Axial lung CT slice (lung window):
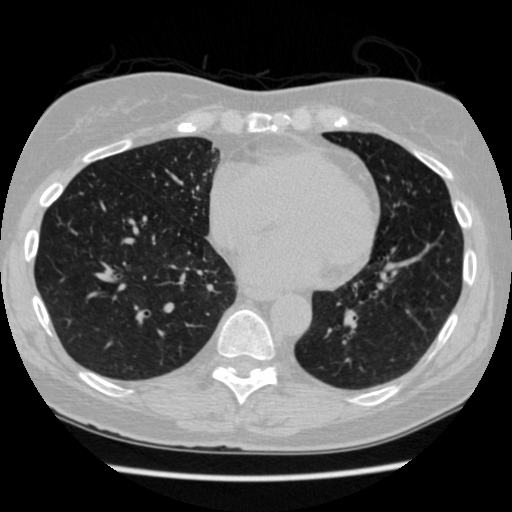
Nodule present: no